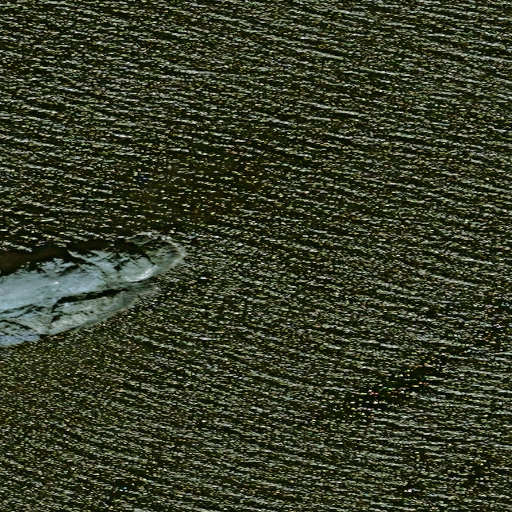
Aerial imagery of island in Alaska named Round Rock containing only unknown